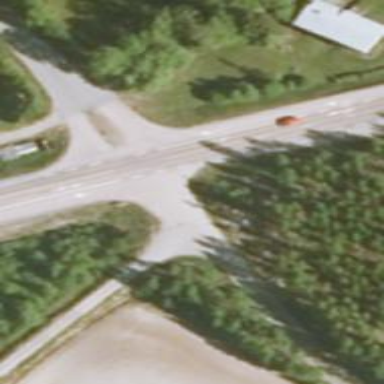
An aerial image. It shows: Asphalt trunk highway.